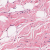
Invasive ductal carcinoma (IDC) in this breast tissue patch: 0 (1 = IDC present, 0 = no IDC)